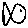
Label: fish